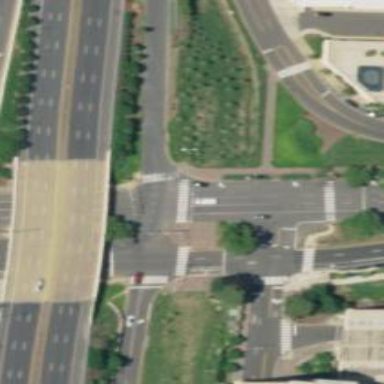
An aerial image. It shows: Crossing on footway marked with zebra stripes.